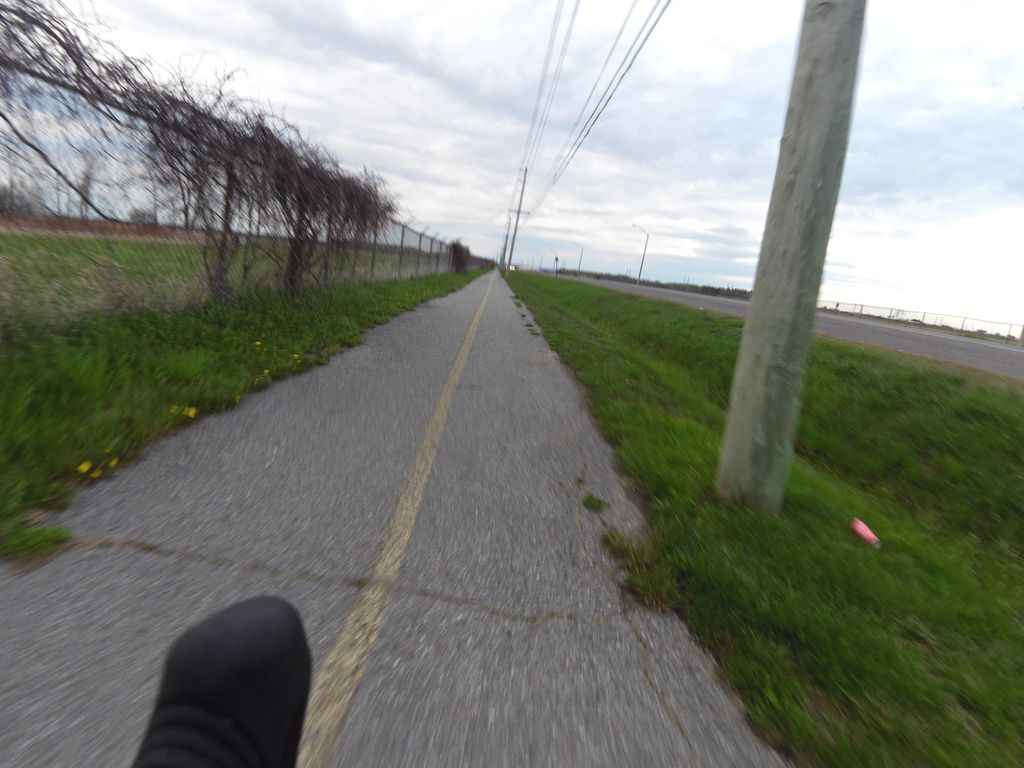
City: ottawa-gatineau